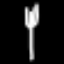
Label: fork